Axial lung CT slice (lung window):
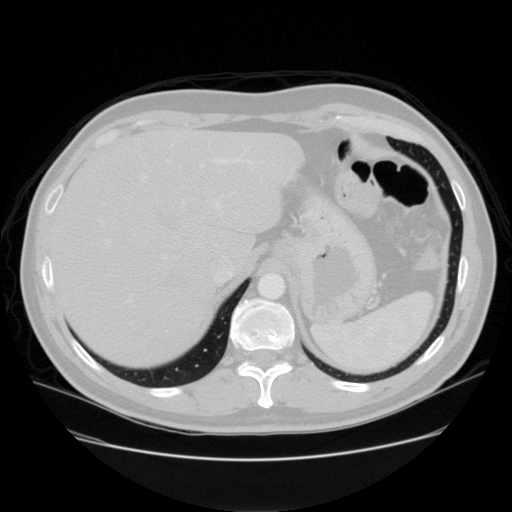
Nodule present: no